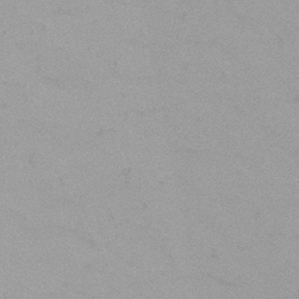
Label: frost